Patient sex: M
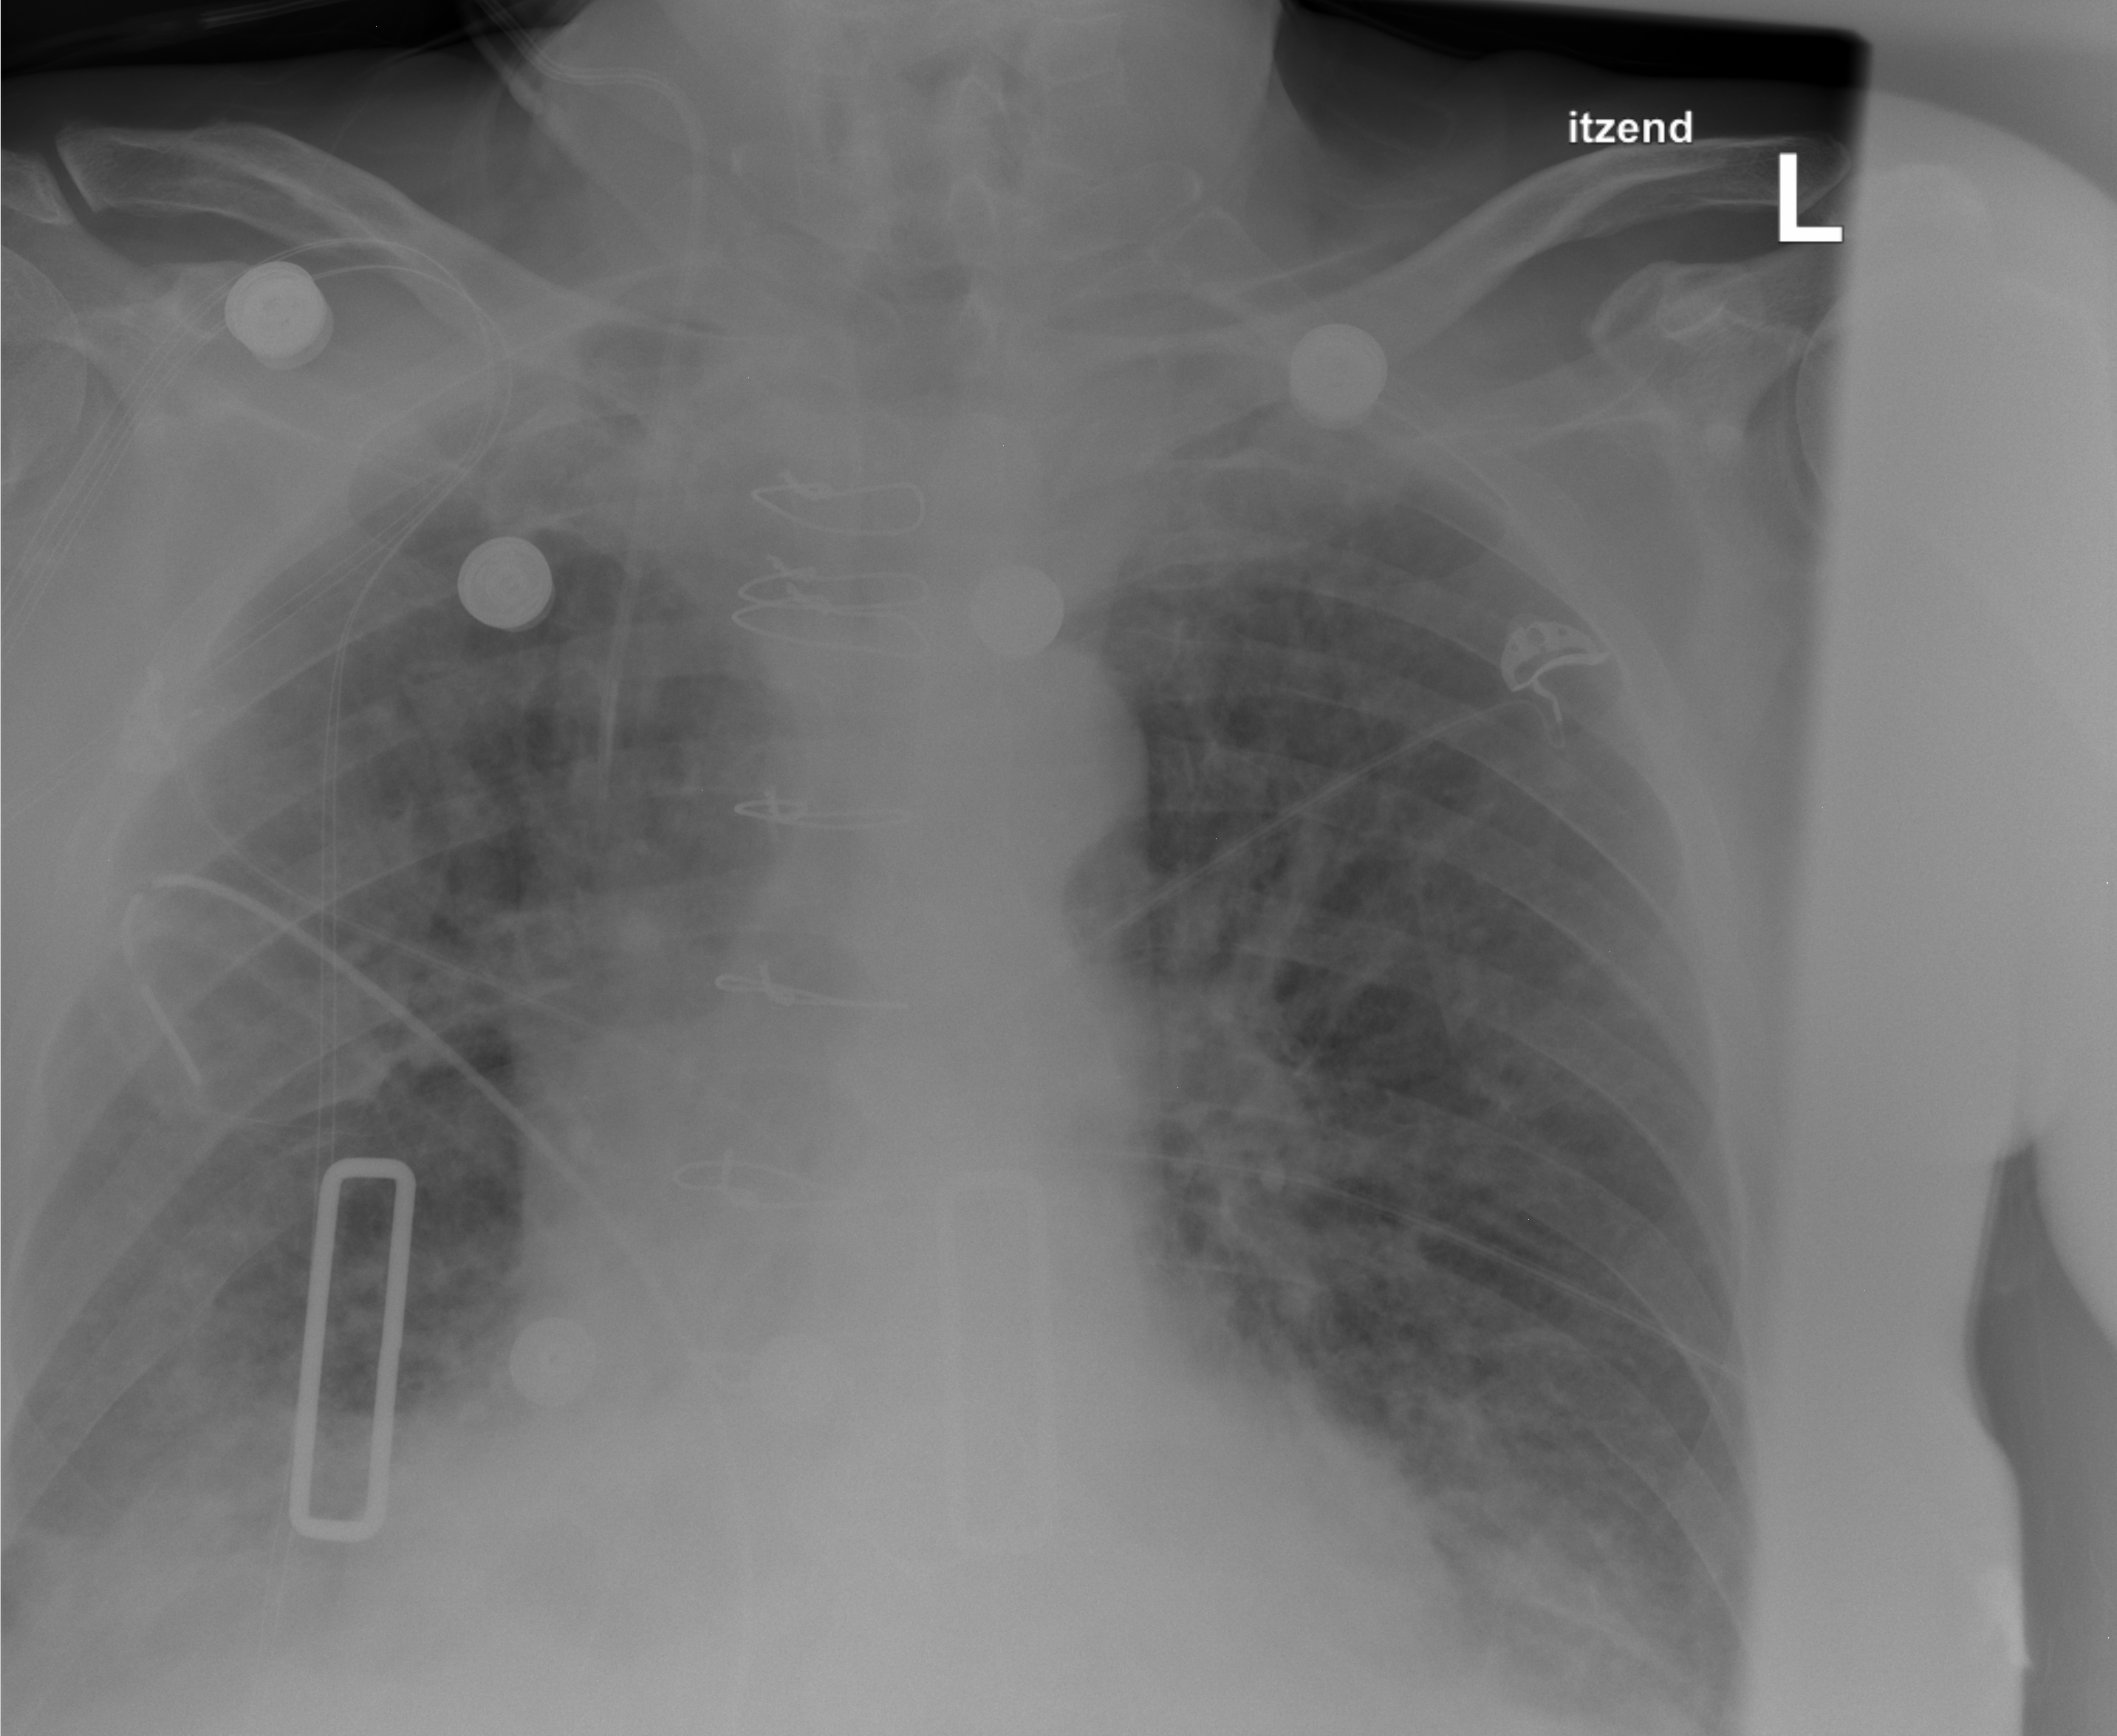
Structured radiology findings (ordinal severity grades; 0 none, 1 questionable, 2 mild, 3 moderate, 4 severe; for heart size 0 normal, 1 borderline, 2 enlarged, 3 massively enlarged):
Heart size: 2
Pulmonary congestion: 2
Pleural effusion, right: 2
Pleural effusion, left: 1
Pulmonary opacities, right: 0
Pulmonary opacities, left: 0
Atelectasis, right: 2
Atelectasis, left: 2